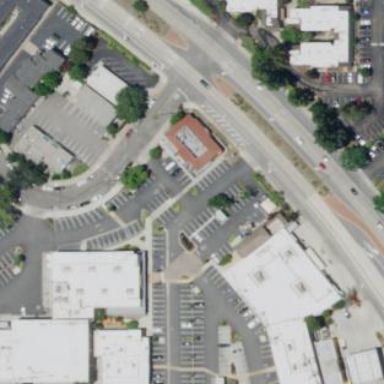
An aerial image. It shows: Retail area.